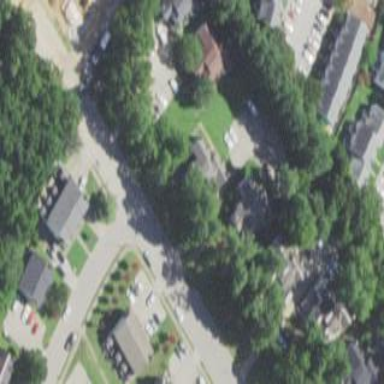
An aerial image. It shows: Residential area within neighborhood.